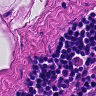
Metastatic tissue present: no